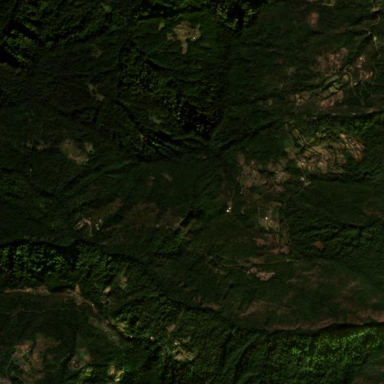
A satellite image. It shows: Woodland with trees of the tree savannah type.